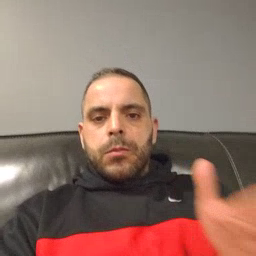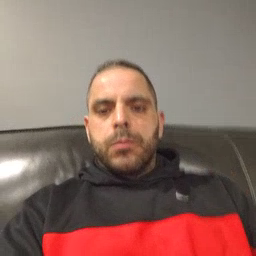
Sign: beside